Field crop: maize
Growth stage: 1
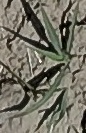
Species: sorghum